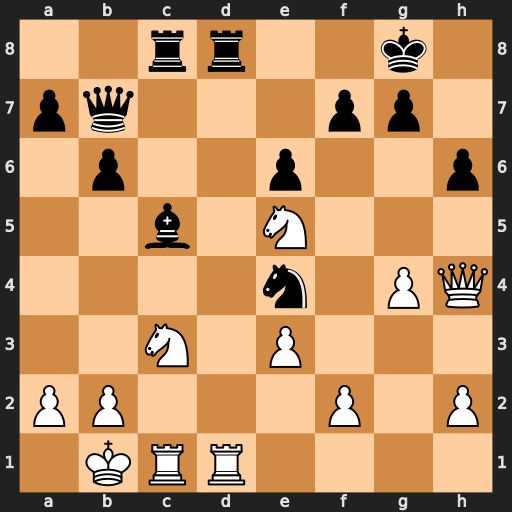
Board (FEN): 2rr2k1/pq3pp1/1p2p2p/2b1N3/4n1PQ/2N1P3/PP3P1P/1KRR4
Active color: w
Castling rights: -
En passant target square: -
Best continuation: Rxd8+ Rxd8 Qxd8+